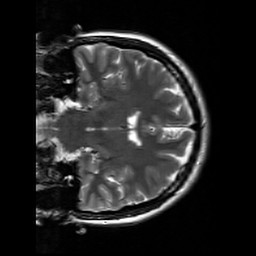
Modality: T2w
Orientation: coronal
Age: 23
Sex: female
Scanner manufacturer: siemens
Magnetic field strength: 3 T
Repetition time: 7 s
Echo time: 0.09 s